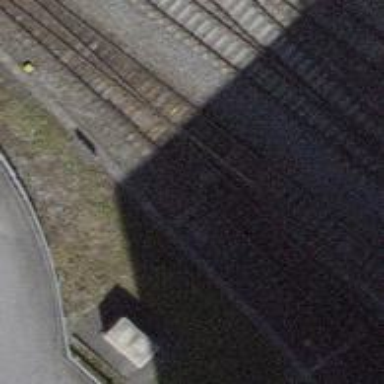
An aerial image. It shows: Railway switch.